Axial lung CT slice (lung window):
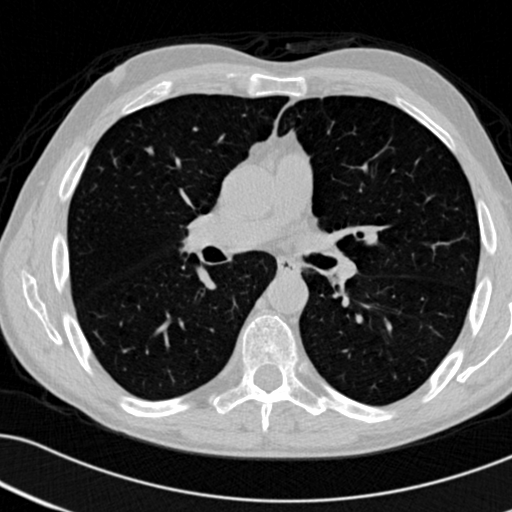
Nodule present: no